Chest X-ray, PA view. Patient: 40 years old, sex M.
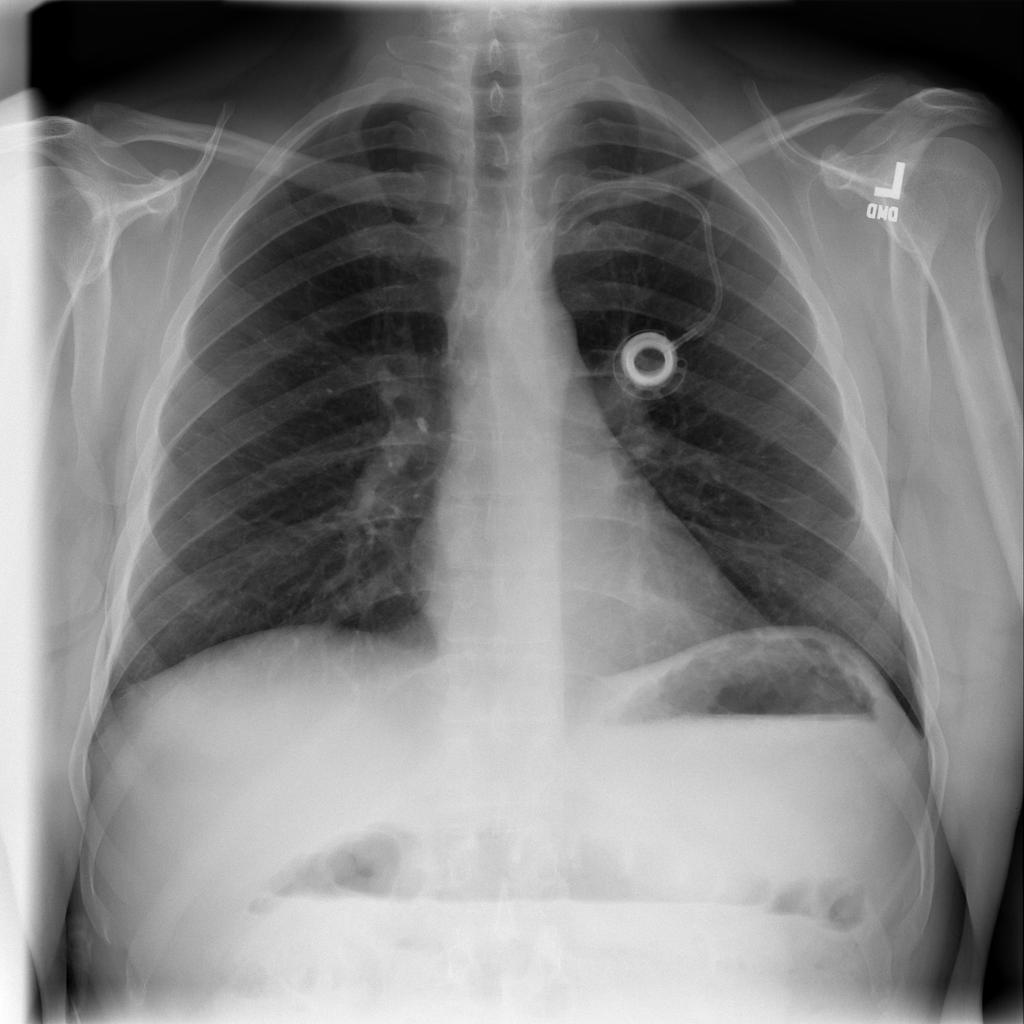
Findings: No Finding